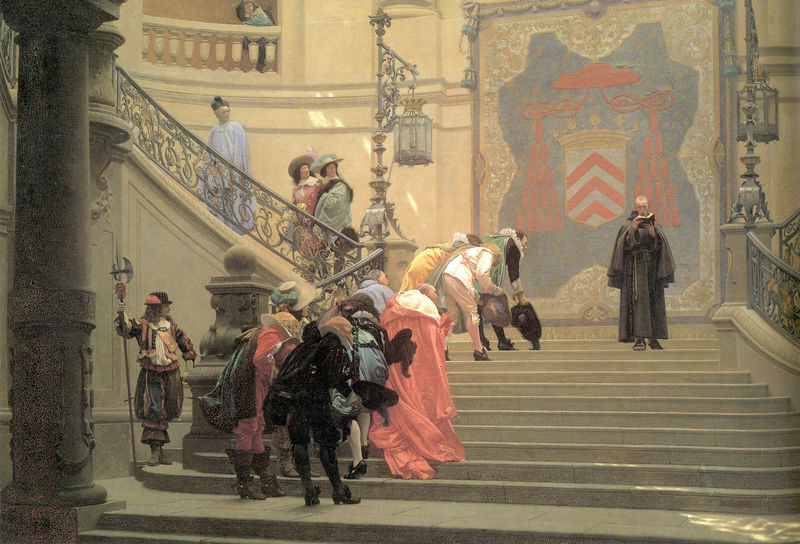
Titel: L'Eminence grise, Der graue Kardinal
Künstler: Jean Léon Gérôme
Standort: Boston (Massachusetts)
Institution: Museum of Fine Arts
Schlagwörter: blau, feder, gemälde, gruppe, mann, schatten, umhang, weiß, frauen, gelb, grün, menschen, bunt, damen, frankreich, frau, geste, glas, grau, hut, hüte, kleid, kleider, lampe, lampen, laterne, laternen, licht, männer, nase, pfeiler, schwarz, szene, säule, säulen, dame, rot, schloss, gesellschaft, malerei, teppich, architektur, barock, bibel, diener, geschichte, historie, kragen, stein, bild, wache, öl, gitter, kirche, sonne, geistlicher, gewand, gold, kostüm, mantel, realismus, adel, theater, rosa, hellblau, herrschaft, beobachten, schuhe, nebel, hof, besucher, empore, figuren, treppe, treppen, bischof, cardinal, column, historienbild, kaiser, könig, lanze, palace, papst, people, pope, stairs, gobelin, wandteppich, lesen, wandmalerei, robe, tapestry, leuchter, metall, aufgang, geländer, staircase, stufe, stufen, lichteinfall, edel, flucht, eisen, schmiedeeisen, treppenstufen, bücken, buch, palast, balustrade, detailliert, uniform, knien, soldat, mäntel, volk, stiefel, herrscher, kardinal, beten, schuh, entwurf, ritter, fürst, rüstung, rom, kapitell, wappen, besuch, talare, pfarrer, beugen, schattenwurf, gut, residenz, sonnenflecken, mittelalter, historienmalerei, klerus, priester, empfang, treppenhaus, mönch, absolutismu, audienz, begrüssung, beugung, bittsteller, brüsung, bückling, dienser, ehre, ehrerbietung, ehrerweisung, ehrfurcht, eisengeländer, eminenz, erzbischof, franziskus, freitreppe, garde, gardis, gebäud, gebückt, geistlichkeit, gewäner, grahpik, gusseisern, hellebarde, historiengemälde, historismus, hot, hyperrealismus, höte, knicks, knicksen, kostüme, lesender, licheinfall, lichteffekte, lustiger mann mit hellebarde, luther, makart, mantie, menschengruppe, predigt, prunktreppe, referenz, reichtum, roz, rozt, schwarze robe, schweizer, sparren, trachten, treppengeländer, treppenstufe, vatikan, verbeugen, verbeugung, verbäugen, verneigen, wächter, zweiläufig, spain, hofgesellschaft, fresko, breit, ansehen, wandbild, castle, hats, grüssen, demut, flag, reading, pater, steigen, clothes, gruss, monk, spanier, pillar, guard, anhörung, bible, bow, action, seltsam, mural, guards, queue, gentlemen, fürstbischof, papstwappen, papal, lamppost, prieser, scales, 19. jahrhundert, devot, pgarde, kardinalwappen, stairway, bowing, schweizergarde, gardist, famous, courthouse, slule, vatikanwache, noblemen, garments, swiss guard, diener bückling